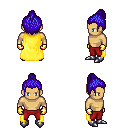
a pixel art fantasy rpg character, male body template, human, tanned skin, yellow cape, red pants, blue short topknot hairstyle, gold gloves, metal boots, four views (front, back, left, right), 2x2 character sprite sheet, small pixel art, hard edges, no anti-aliasing